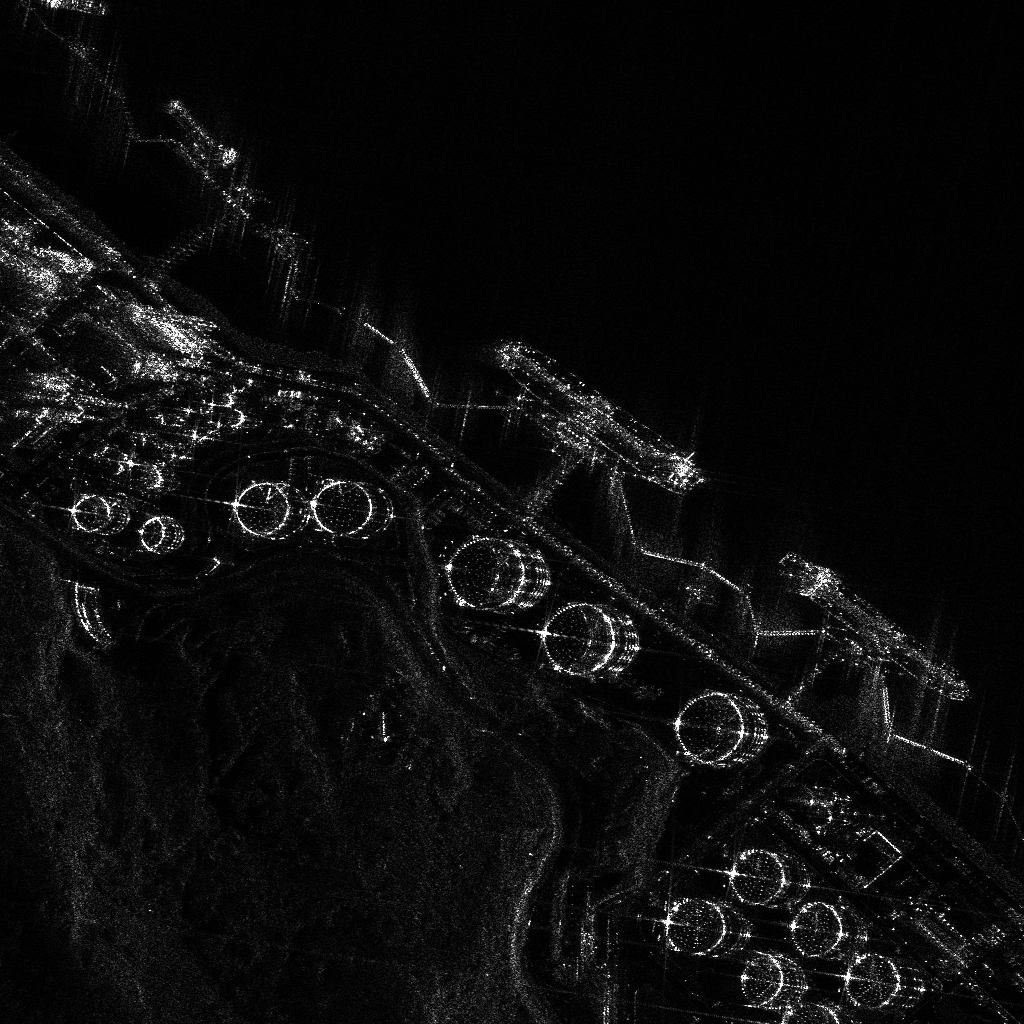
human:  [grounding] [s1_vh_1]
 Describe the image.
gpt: In the satellite image, there is  <ref>1 medium dredger </ref> <box>[[14, 11, 23, 14, 49]]</box> located at top left,  <ref>1 large dredger </ref> <box>[[46, 36, 71, 44, 41]]</box> located at center,  <ref>1 large dredger </ref> <box>[[73, 58, 97, 64, 42]]</box> located at right.